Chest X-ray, AP view. Patient: 26 years old, sex M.
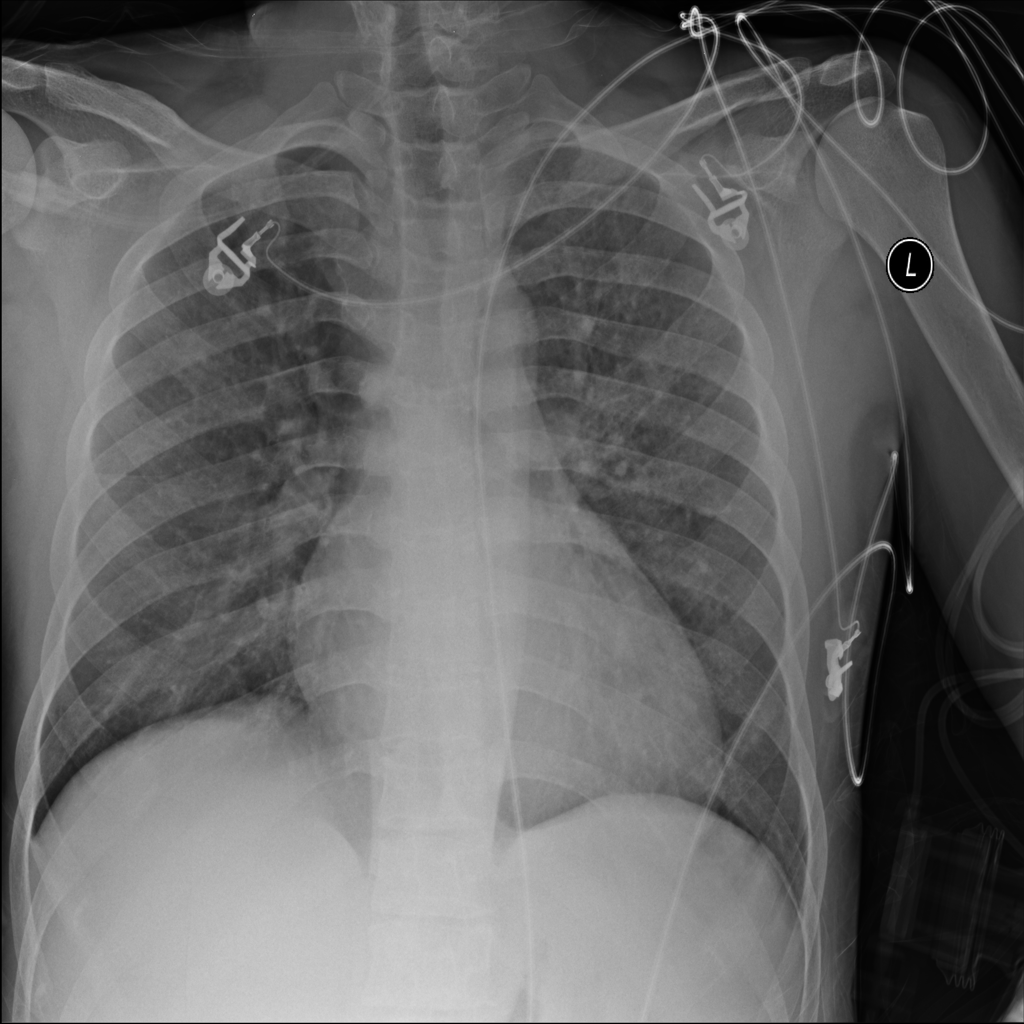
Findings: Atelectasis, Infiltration